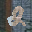
Label: 2